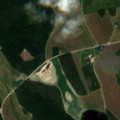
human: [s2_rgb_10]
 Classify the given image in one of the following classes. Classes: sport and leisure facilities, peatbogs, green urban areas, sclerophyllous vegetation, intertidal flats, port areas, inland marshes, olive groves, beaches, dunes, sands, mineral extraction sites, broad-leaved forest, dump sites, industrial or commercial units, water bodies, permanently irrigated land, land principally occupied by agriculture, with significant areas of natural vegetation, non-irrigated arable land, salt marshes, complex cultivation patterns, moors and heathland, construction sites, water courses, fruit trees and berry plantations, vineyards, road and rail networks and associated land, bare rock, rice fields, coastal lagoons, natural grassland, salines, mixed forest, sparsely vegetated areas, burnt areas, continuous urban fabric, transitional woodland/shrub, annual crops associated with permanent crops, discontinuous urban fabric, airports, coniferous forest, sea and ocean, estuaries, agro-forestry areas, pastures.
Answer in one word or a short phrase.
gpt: non-irrigated arable land, land principally occupied by agriculture, with significant areas of natural vegetation, coniferous forest, mixed forest, water bodies